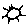
Label: sun